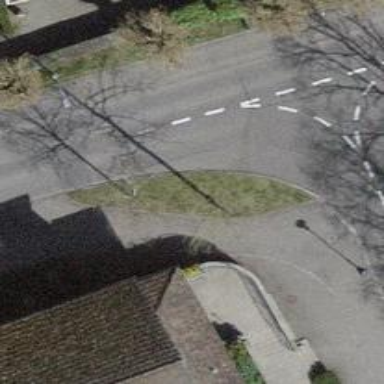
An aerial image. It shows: Uncontrolled zebra crossing on the road.